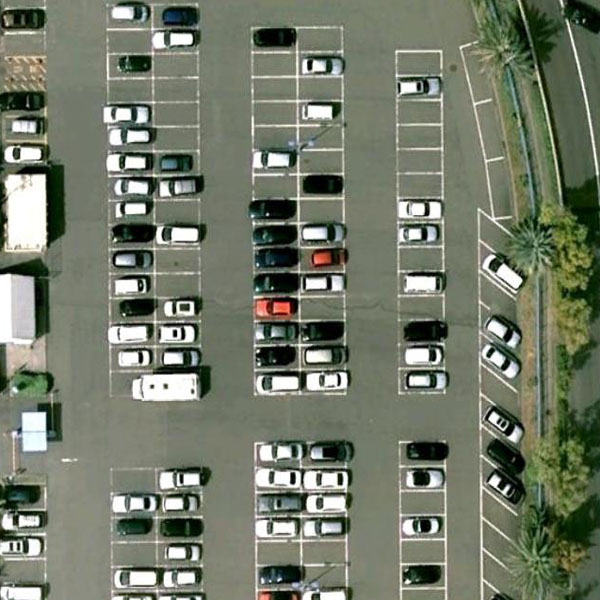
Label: Parking